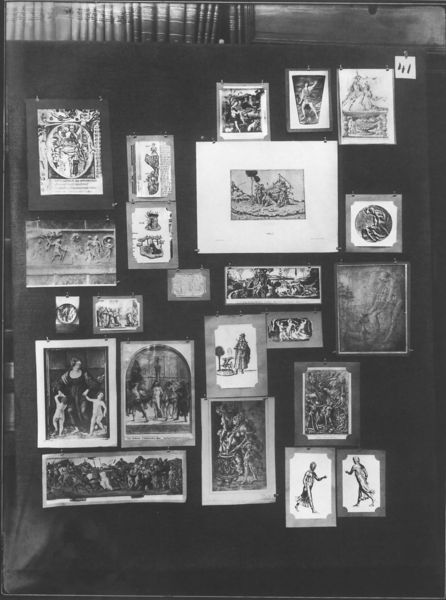
Titel: Mnemosyne (Bilderatlas, Fotos der Tafeln)
Künstler: Aby Warburg
Institution: London, The Warburg Institute Archive ©
Schlagwörter: gemälde, menschen, grau, schwarz, weiss, alt, wand, rahmen, personen, bilder, bücher, papier, figuren, silouette, collage, foto, rechtecke, hängen, schwarz weiss, viel, abbildungen, drucke, grafiken, kleinformat, vil, bildersammlung, verschiedenes